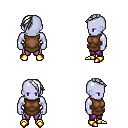
a pixel art fantasy rpg character, male body template, dark elf, purple skin, brown tunic, magenta pants, white long mohawk hairstyle, gold boots, four views (front, back, left, right), 2x2 character sprite sheet, small pixel art, hard edges, no anti-aliasing